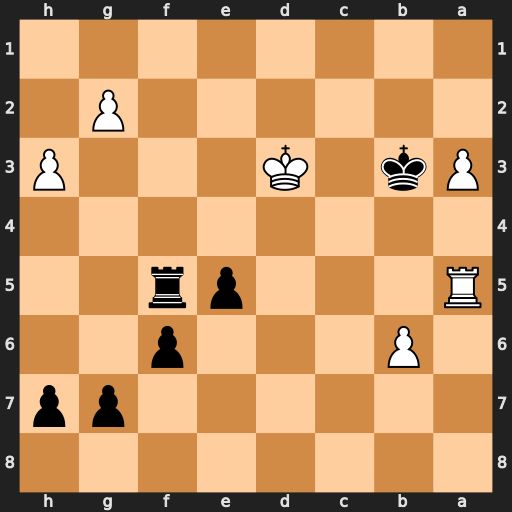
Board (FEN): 8/6pp/1P3p2/R3pr2/8/Pk1K3P/6P1/8
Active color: b
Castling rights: -
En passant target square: -
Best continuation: e4+ Kxe4 Rxa5